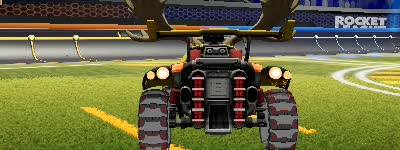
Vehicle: octane